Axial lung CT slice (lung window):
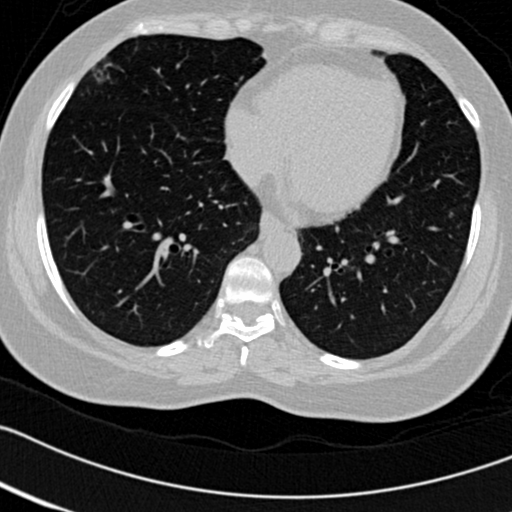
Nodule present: no